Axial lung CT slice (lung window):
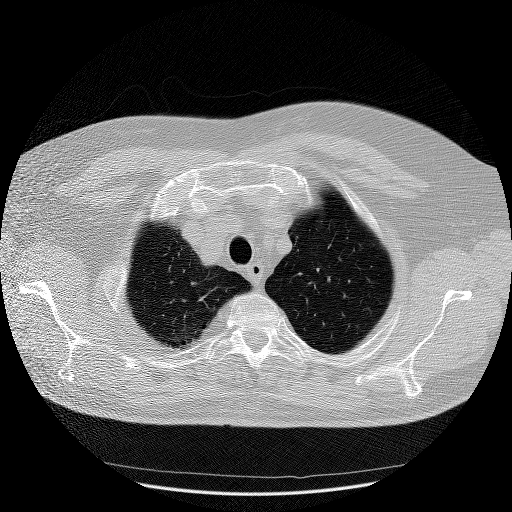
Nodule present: no